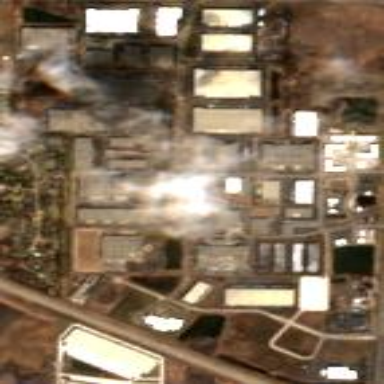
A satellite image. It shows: Industrial area.